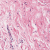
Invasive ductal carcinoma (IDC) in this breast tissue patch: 0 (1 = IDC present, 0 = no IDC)